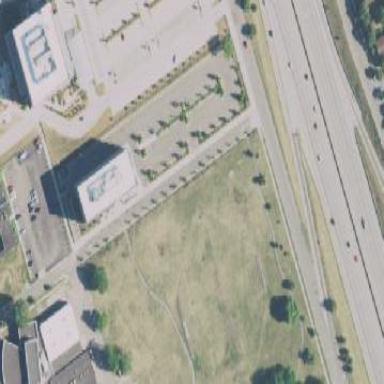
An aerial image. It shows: Cycling track located within building.